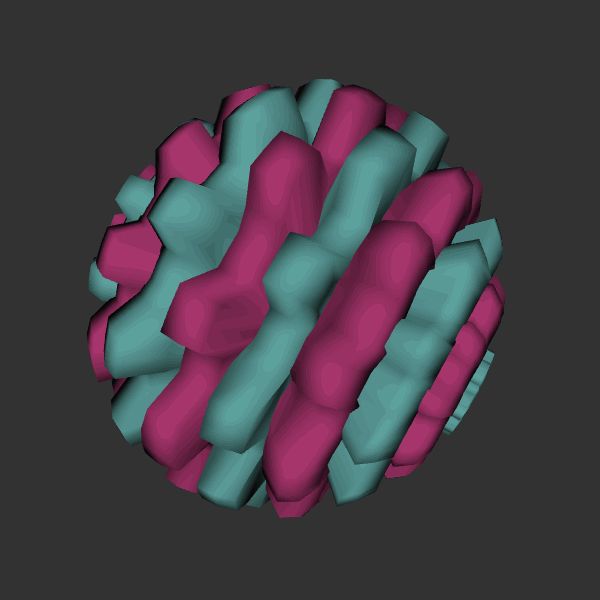
Background: dark